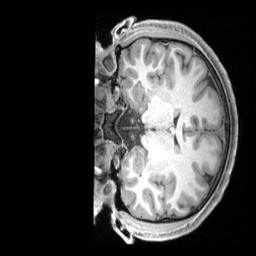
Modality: T1w
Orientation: coronal
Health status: healthy
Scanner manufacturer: siemens
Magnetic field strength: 3 T
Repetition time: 2.4 s
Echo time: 0.00201 s